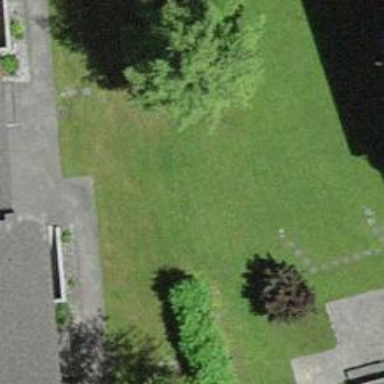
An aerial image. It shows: Group of garages.